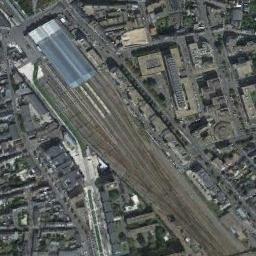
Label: railway_station